【题型】选择题　【知识点】解析几何　【难度】medium
已知抛物线 \(C: x^2 = 2py\ (p>0)\) 的焦点为 \(F\left(0, \dfrac{1}{2}\right)\)，\(M\) 为抛物线 \(C\) 上一动点。若 \(A(0,-1)\)，则 \(\dfrac{4|MA|}{2|MF|+1}\) 的最大值为（）

\vspace{1em}

A. \(\sqrt{6}\)

B. \(\dfrac{4\sqrt{6}}{3}\)

C. \(2\sqrt{6}\)

D. \(\dfrac{8\sqrt{6}}{3}\)
【解答】
【答案】\(\boldsymbol{A}\)

【分析】先由题意求出抛物线方程，设 \(M\) 点坐标 \(M(x_0,y_0)\)，然后分类讨论。当 \(y_0=0\) 时，求出 \(\dfrac{4|MA|}{2|MF|+1}\)，当 \(y_0>0\) 时，利用基本不等式求出 \(\dfrac{4|MA|}{2|MF|+1}\) 的最大值即可。

【详解】由题意得 \(\dfrac{p}{2} = \dfrac{1}{2}\)，即 \(p=1\)，则抛物线 \(C\) 的方程为 \(x^2 = 2y\)。

设 \(M(x_0,y_0)\)，由抛物线定义可知 \(|MF| = y_0 + \dfrac{1}{2}\)。

当 \(y_0 = 0\) 时，
\[
\dfrac{4|MA|}{2|MF|+1} = \dfrac{4\times 1}{2\times \frac{1}{2}+1} = 2;
\]

当 \(y_0 > 0\) 时，
\[
\begin{aligned}
\dfrac{4|MA|}{2|MF|+1} &= \dfrac{4\sqrt{(x_0-0)^2+(y_0+1)^2}}{2\big(y_0+\frac{1}{2}\big)+1} = \dfrac{2\sqrt{y_0^2+4y_0+1}}{y_0+1} = 2\sqrt{\dfrac{y_0^2+4y_0+1}{y_0^2+2y_0+1}} \\
&= 2\sqrt{1+\dfrac{2y_0}{y_0^2+2y_0+1}} = 2\sqrt{1+\dfrac{2}{y_0+\frac{1}{y_0}+2}} \leq 2\sqrt{1+\dfrac{2}{2\sqrt{y_0\cdot\frac{1}{y_0}}+2}} = \sqrt{6},
\end{aligned}
\]
当且仅当 \(y_0 = \dfrac{1}{y_0}\)，即 \(y_0 = 1\) 时等号成立。

综上，\(\dfrac{4|MA|}{2|MF|+1} \leq \sqrt{6}\)。

故选：\(\boldsymbol{A}\)

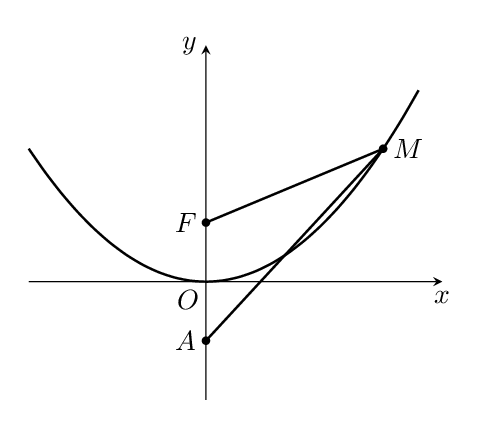